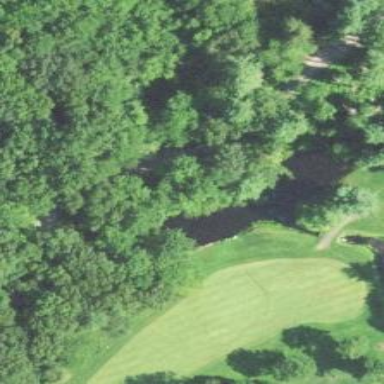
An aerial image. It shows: Water hazard on golf course. The hazard is natural water feature.